Question: Count the number of objects in the diagram.
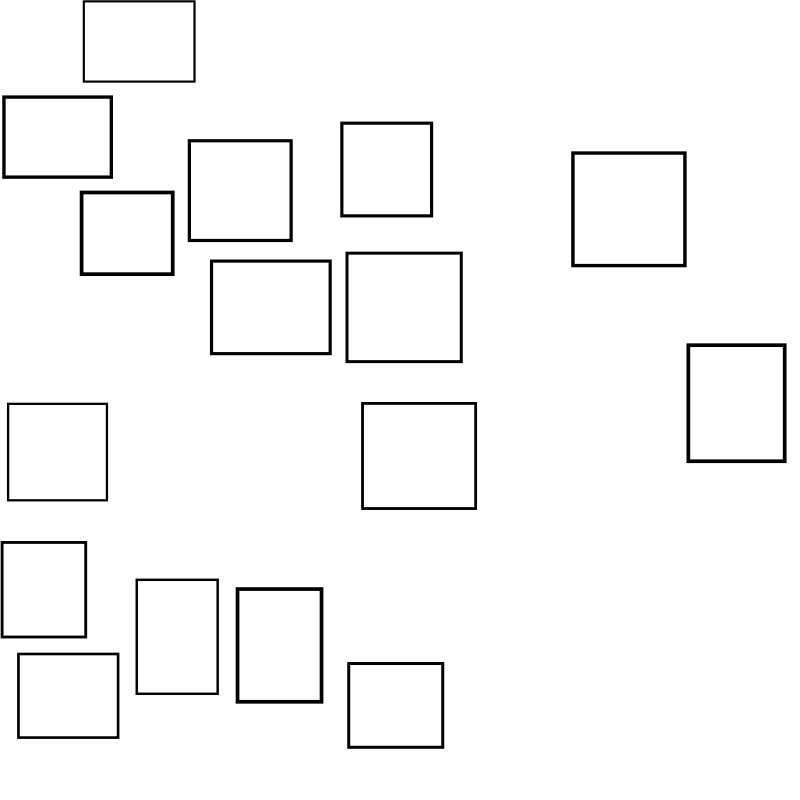
Answer: 16